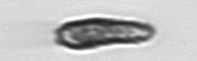
Label: Pseudochattonella_farcimen